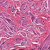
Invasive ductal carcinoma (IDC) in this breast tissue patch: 0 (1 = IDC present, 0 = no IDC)